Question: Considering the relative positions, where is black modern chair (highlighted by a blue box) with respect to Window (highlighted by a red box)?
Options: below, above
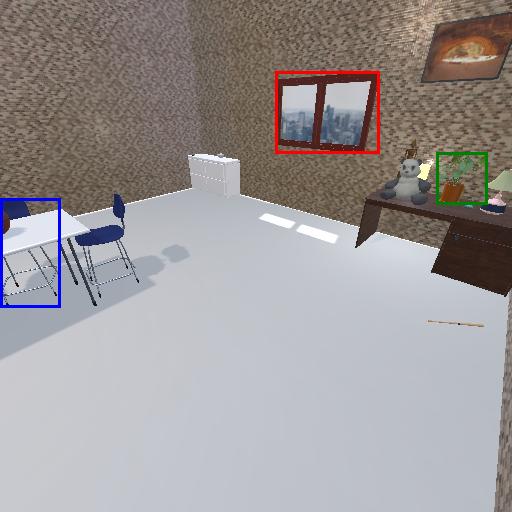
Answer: below